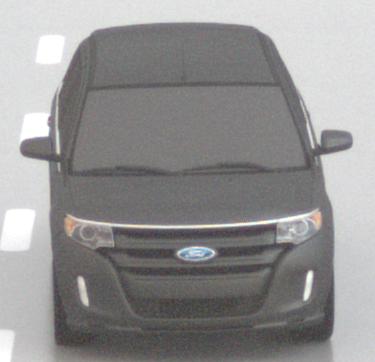
Make: Ford
Model: Edge
Detailed model: Gen. 1 Facelift
Model produced from: 2010
Model produced until: 2015
Doors: 5
Color: gray
Road condition: wet road
Daytime: night
Contrast: low contrast